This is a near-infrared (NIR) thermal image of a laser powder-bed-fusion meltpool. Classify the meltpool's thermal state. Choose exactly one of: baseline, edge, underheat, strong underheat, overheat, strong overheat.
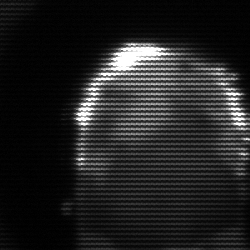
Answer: baseline